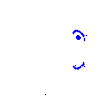
Particle: kaon